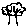
Label: tree